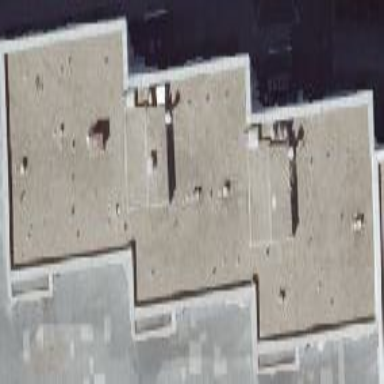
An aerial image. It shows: Grey apartments building with flat roof.